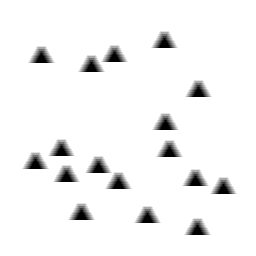
Squares: 0
Triangles: 17
Stars: 0
Total shapes: 17